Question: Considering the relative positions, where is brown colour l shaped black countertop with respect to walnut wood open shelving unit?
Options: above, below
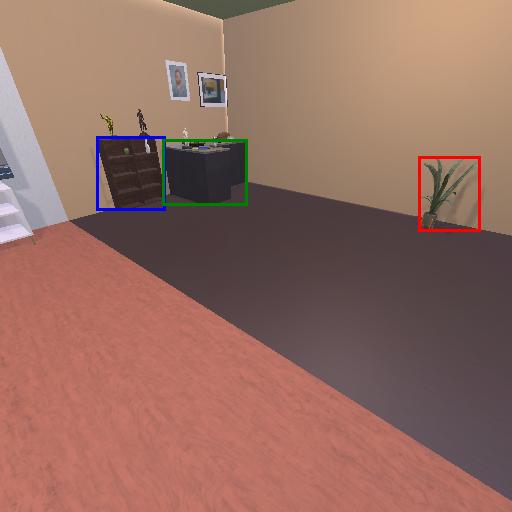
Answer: above